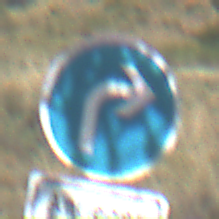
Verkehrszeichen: VorgeschriebeneFahrtrichtungRechts
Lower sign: PersonengruppenFrei1
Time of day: Midday
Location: Outdoor (Nature)
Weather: PartlyCloudy
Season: NotSpecified
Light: Natural